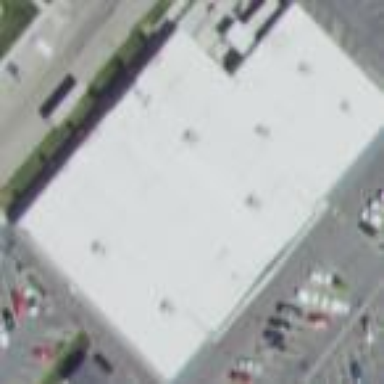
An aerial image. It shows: Department store building.